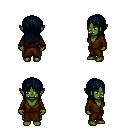
a pixel art fantasy rpg character, female body template, orc, green skin, brown robe, metal pants, raven unkempt hairstyle, four views (front, back, left, right), 2x2 character sprite sheet, small pixel art, hard edges, no anti-aliasing